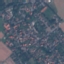
Label: Residential